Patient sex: M
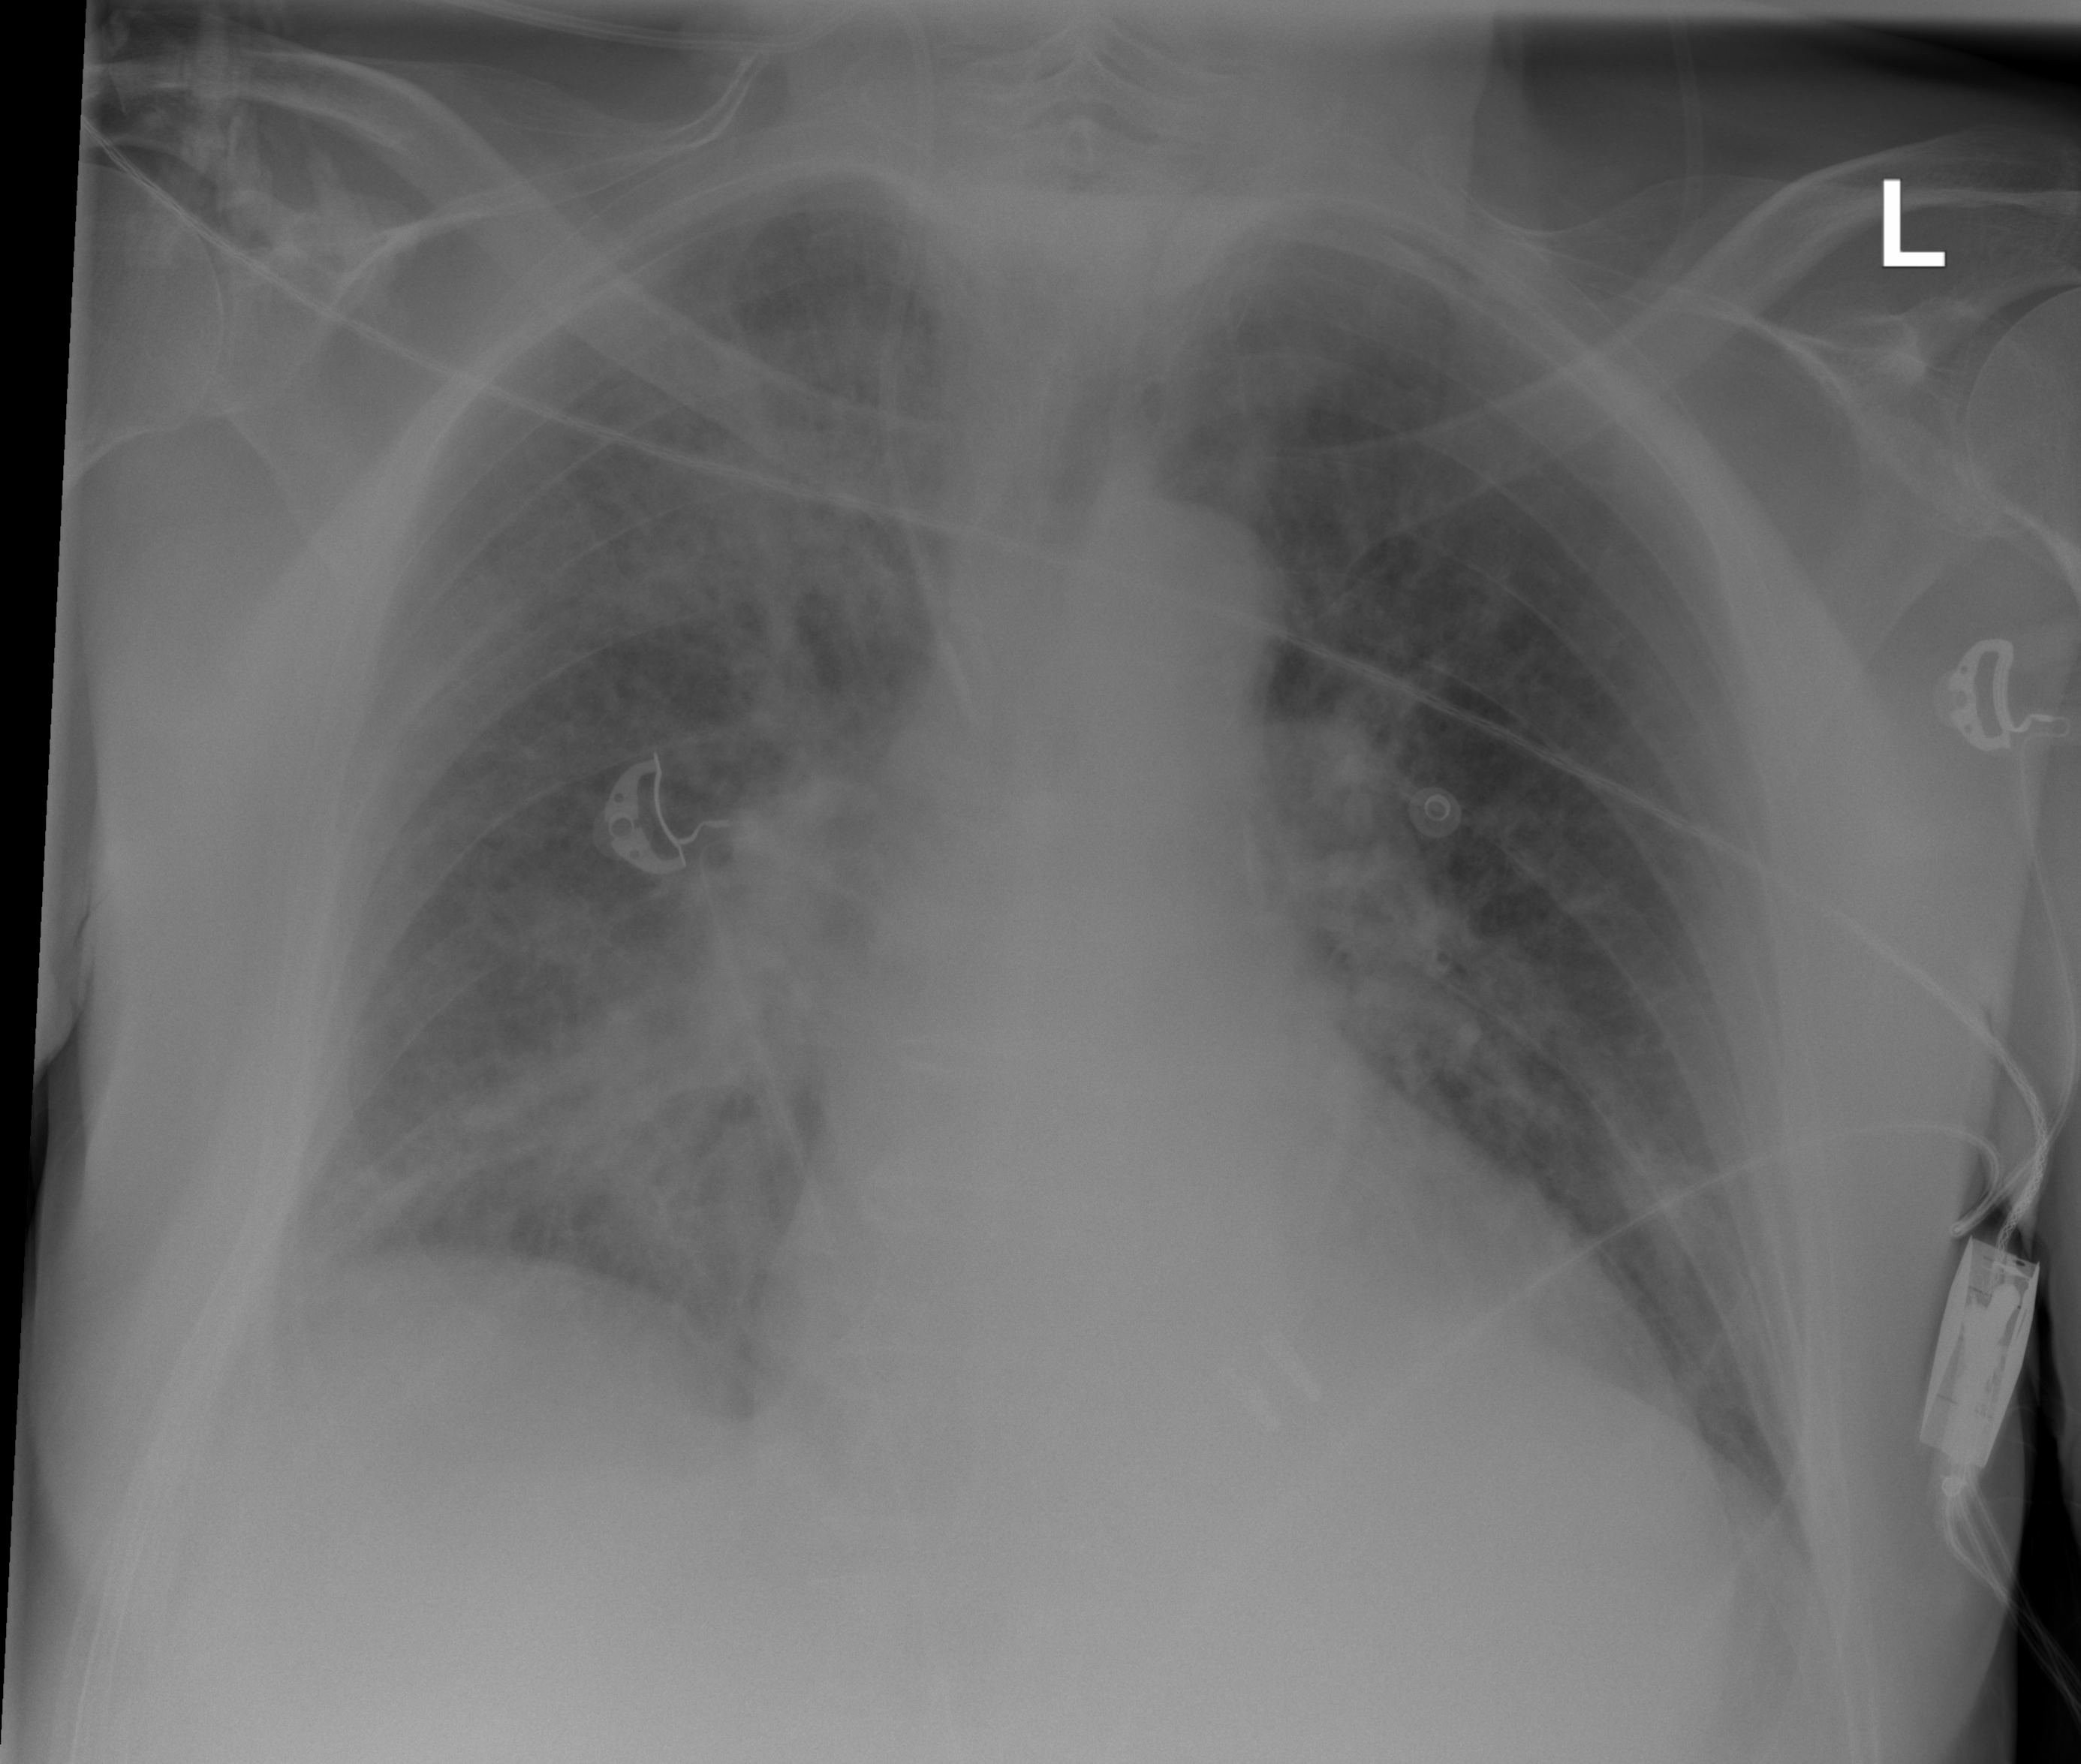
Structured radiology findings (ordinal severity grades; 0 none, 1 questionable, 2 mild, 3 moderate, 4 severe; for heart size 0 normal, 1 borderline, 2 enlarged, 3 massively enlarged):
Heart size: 2
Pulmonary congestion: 1
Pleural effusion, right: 2
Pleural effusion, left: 2
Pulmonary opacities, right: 4
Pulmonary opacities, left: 2
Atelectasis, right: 2
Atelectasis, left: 0